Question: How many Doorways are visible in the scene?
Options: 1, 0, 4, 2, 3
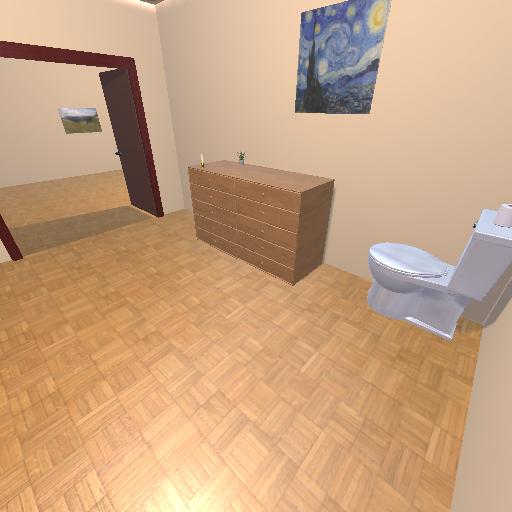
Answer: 1